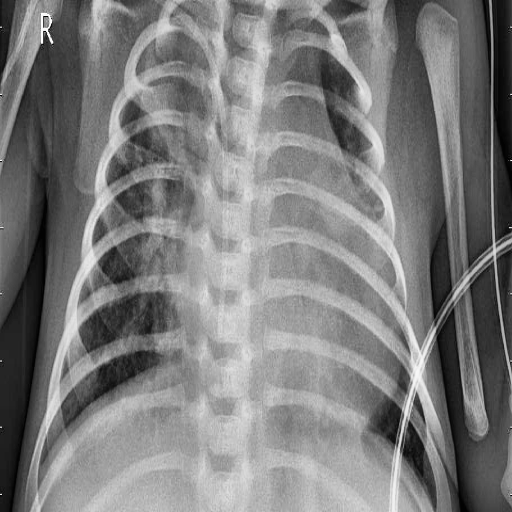
Finding: PNEUMONIA